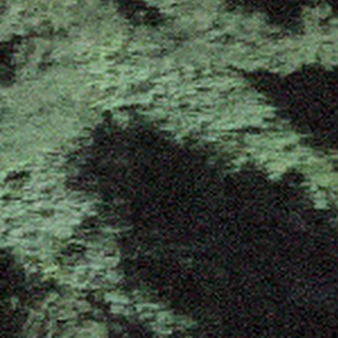
Label: other